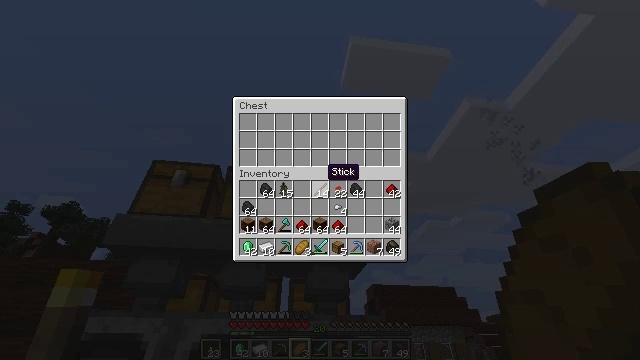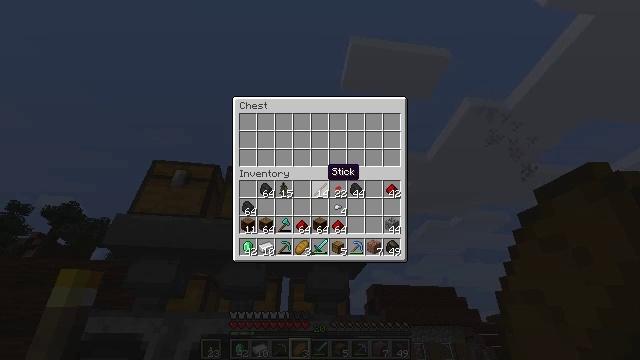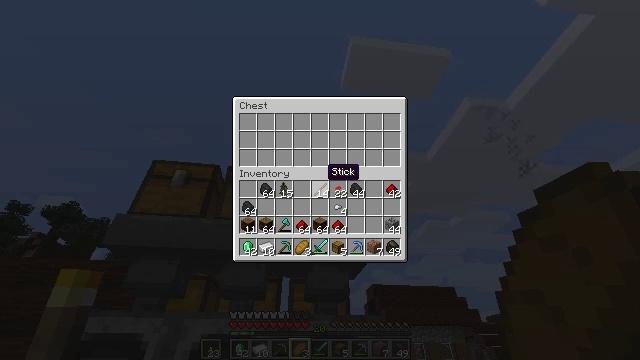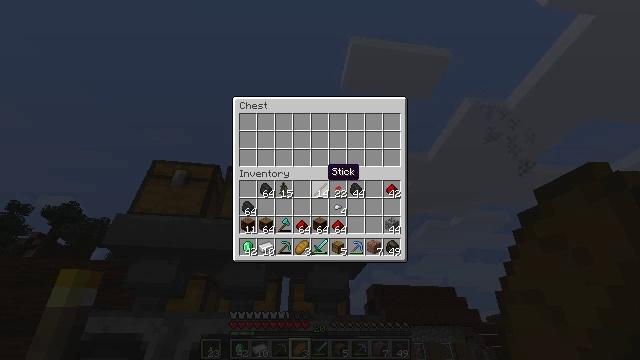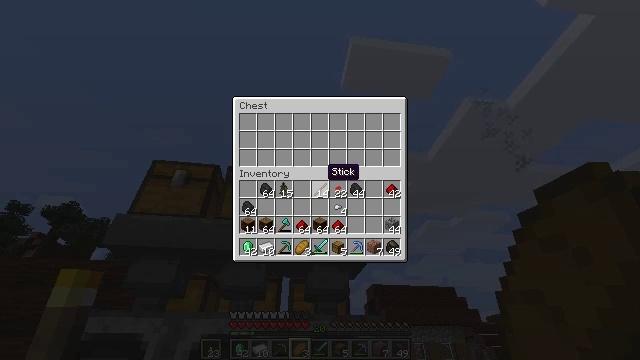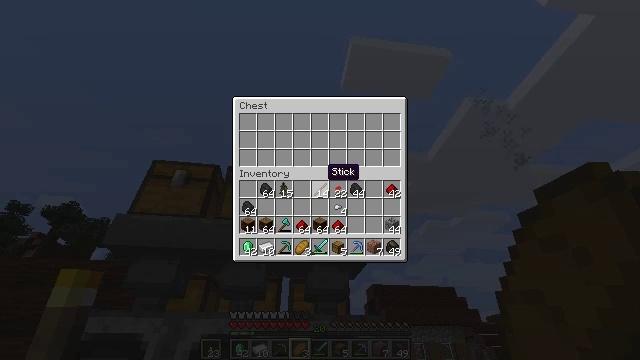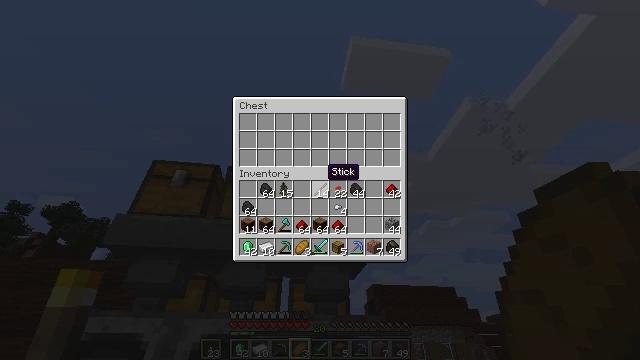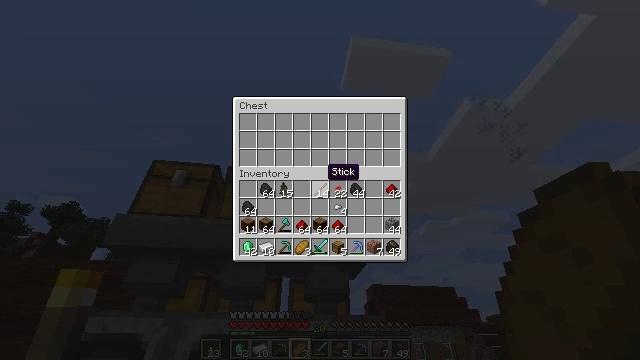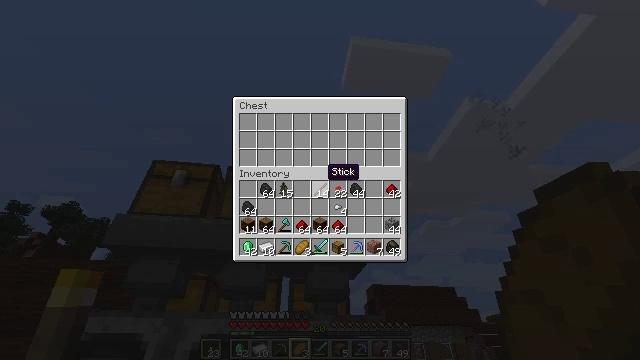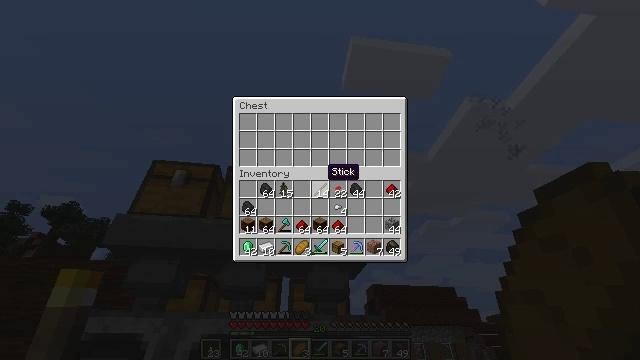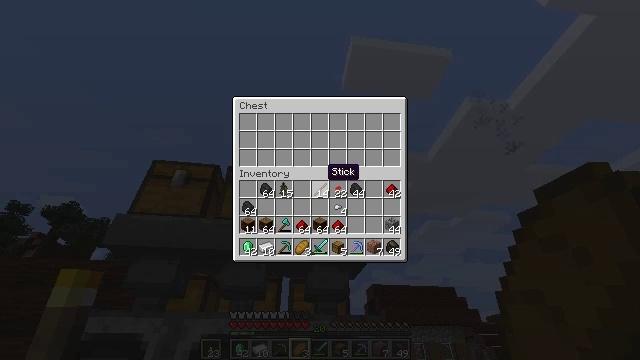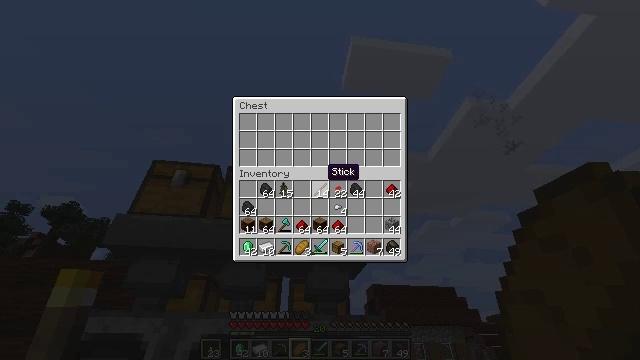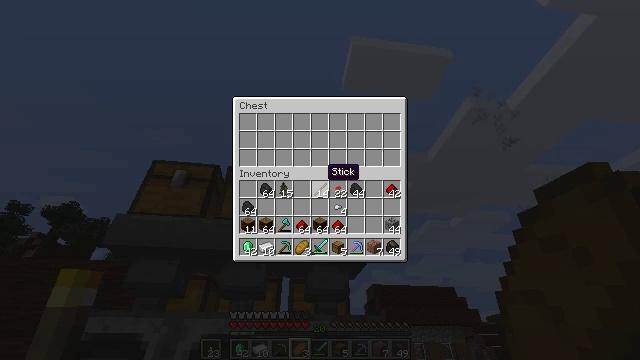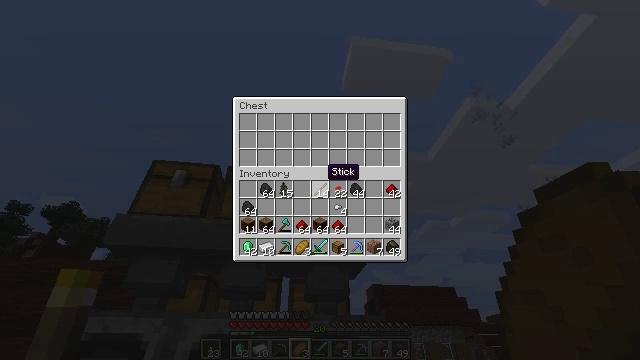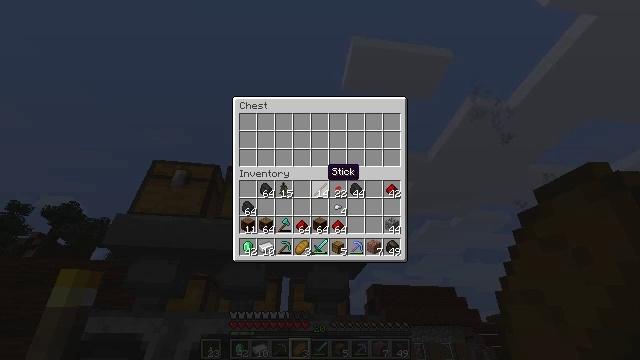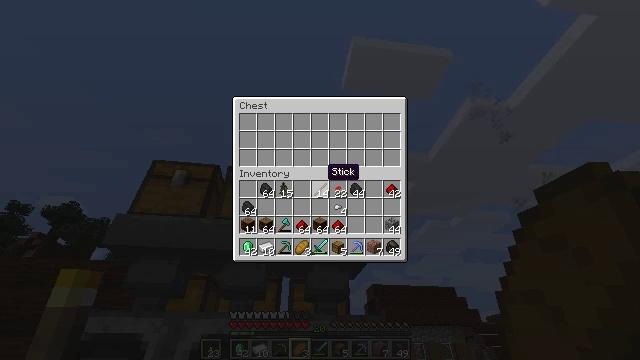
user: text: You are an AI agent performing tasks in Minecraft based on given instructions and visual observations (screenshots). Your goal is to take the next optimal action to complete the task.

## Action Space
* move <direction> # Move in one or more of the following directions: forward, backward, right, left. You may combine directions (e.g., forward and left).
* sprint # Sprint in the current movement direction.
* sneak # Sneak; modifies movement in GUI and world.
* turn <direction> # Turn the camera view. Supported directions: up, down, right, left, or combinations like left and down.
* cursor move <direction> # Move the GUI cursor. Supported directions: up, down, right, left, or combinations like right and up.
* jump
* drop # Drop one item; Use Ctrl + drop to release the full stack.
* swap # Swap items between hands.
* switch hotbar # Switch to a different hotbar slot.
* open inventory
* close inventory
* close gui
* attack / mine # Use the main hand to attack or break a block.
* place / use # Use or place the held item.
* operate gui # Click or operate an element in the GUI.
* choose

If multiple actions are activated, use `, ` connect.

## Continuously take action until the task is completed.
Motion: motion action
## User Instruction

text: Craft an emerald.
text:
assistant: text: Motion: no_op
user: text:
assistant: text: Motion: no_op
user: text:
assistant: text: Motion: no_op
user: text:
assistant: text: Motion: no_op
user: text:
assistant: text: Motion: no_op
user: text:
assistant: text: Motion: no_op
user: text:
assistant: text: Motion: no_op
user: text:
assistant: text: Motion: no_op
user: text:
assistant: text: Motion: no_op
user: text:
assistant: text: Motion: no_op
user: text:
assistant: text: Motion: no_op
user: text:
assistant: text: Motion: no_op
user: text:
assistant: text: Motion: no_op
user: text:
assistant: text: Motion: no_op
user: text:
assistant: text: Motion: no_op
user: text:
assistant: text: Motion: no_op
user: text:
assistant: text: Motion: no_op
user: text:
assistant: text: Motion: no_op
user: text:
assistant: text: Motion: no_op
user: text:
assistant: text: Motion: no_op
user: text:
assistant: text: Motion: no_op
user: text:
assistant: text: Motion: no_op
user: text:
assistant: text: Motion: no_op
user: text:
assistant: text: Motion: no_op
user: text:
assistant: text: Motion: no_op
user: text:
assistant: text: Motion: no_op
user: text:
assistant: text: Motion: no_op
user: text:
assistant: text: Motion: no_op
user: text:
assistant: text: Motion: no_op
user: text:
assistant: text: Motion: no_op